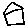
Label: house